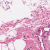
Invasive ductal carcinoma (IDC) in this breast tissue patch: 0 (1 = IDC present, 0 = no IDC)